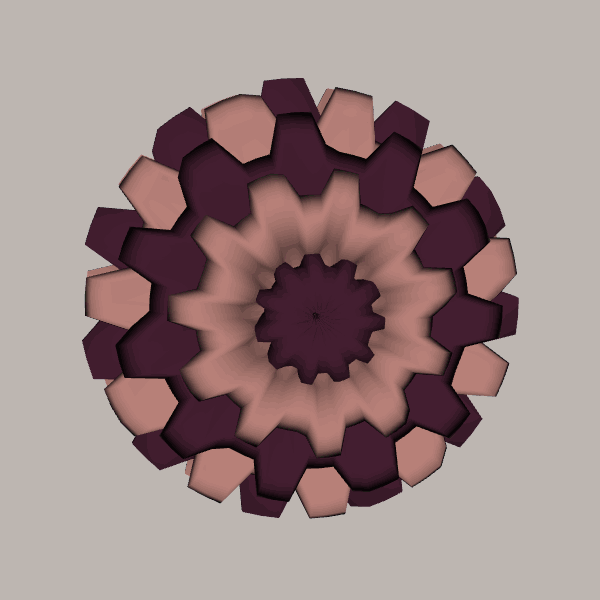
Background: light